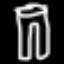
Label: pants